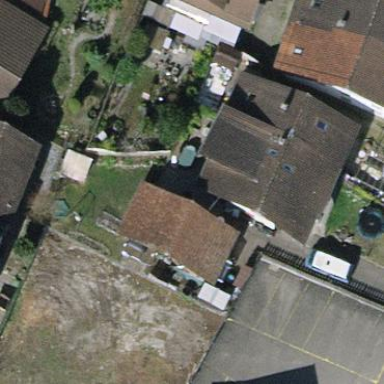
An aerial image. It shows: Terrace building.